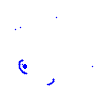
Particle: kaon